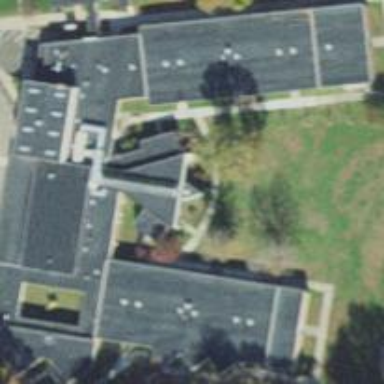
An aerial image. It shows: Part of building.